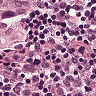
Metastatic tissue present: yes